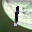
Label: 1